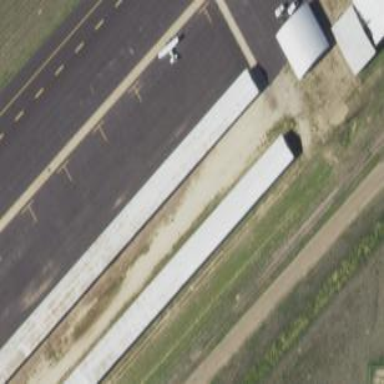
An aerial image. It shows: Hangar building at the airport.